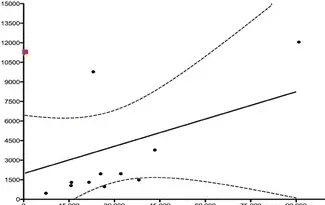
C; Correlation between CD82 and CD49d expression by mean florescence intensity detected (MFI) using flow cytometry in Rai clinical stage 0 CLL patients in the pilot study: linear trendline (continuous line) and 95% Confidence Interval (interrupted line). CNS case (red square) illustrated for comparison.
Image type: chart (chart)